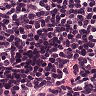
Metastatic tissue present: no